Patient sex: M
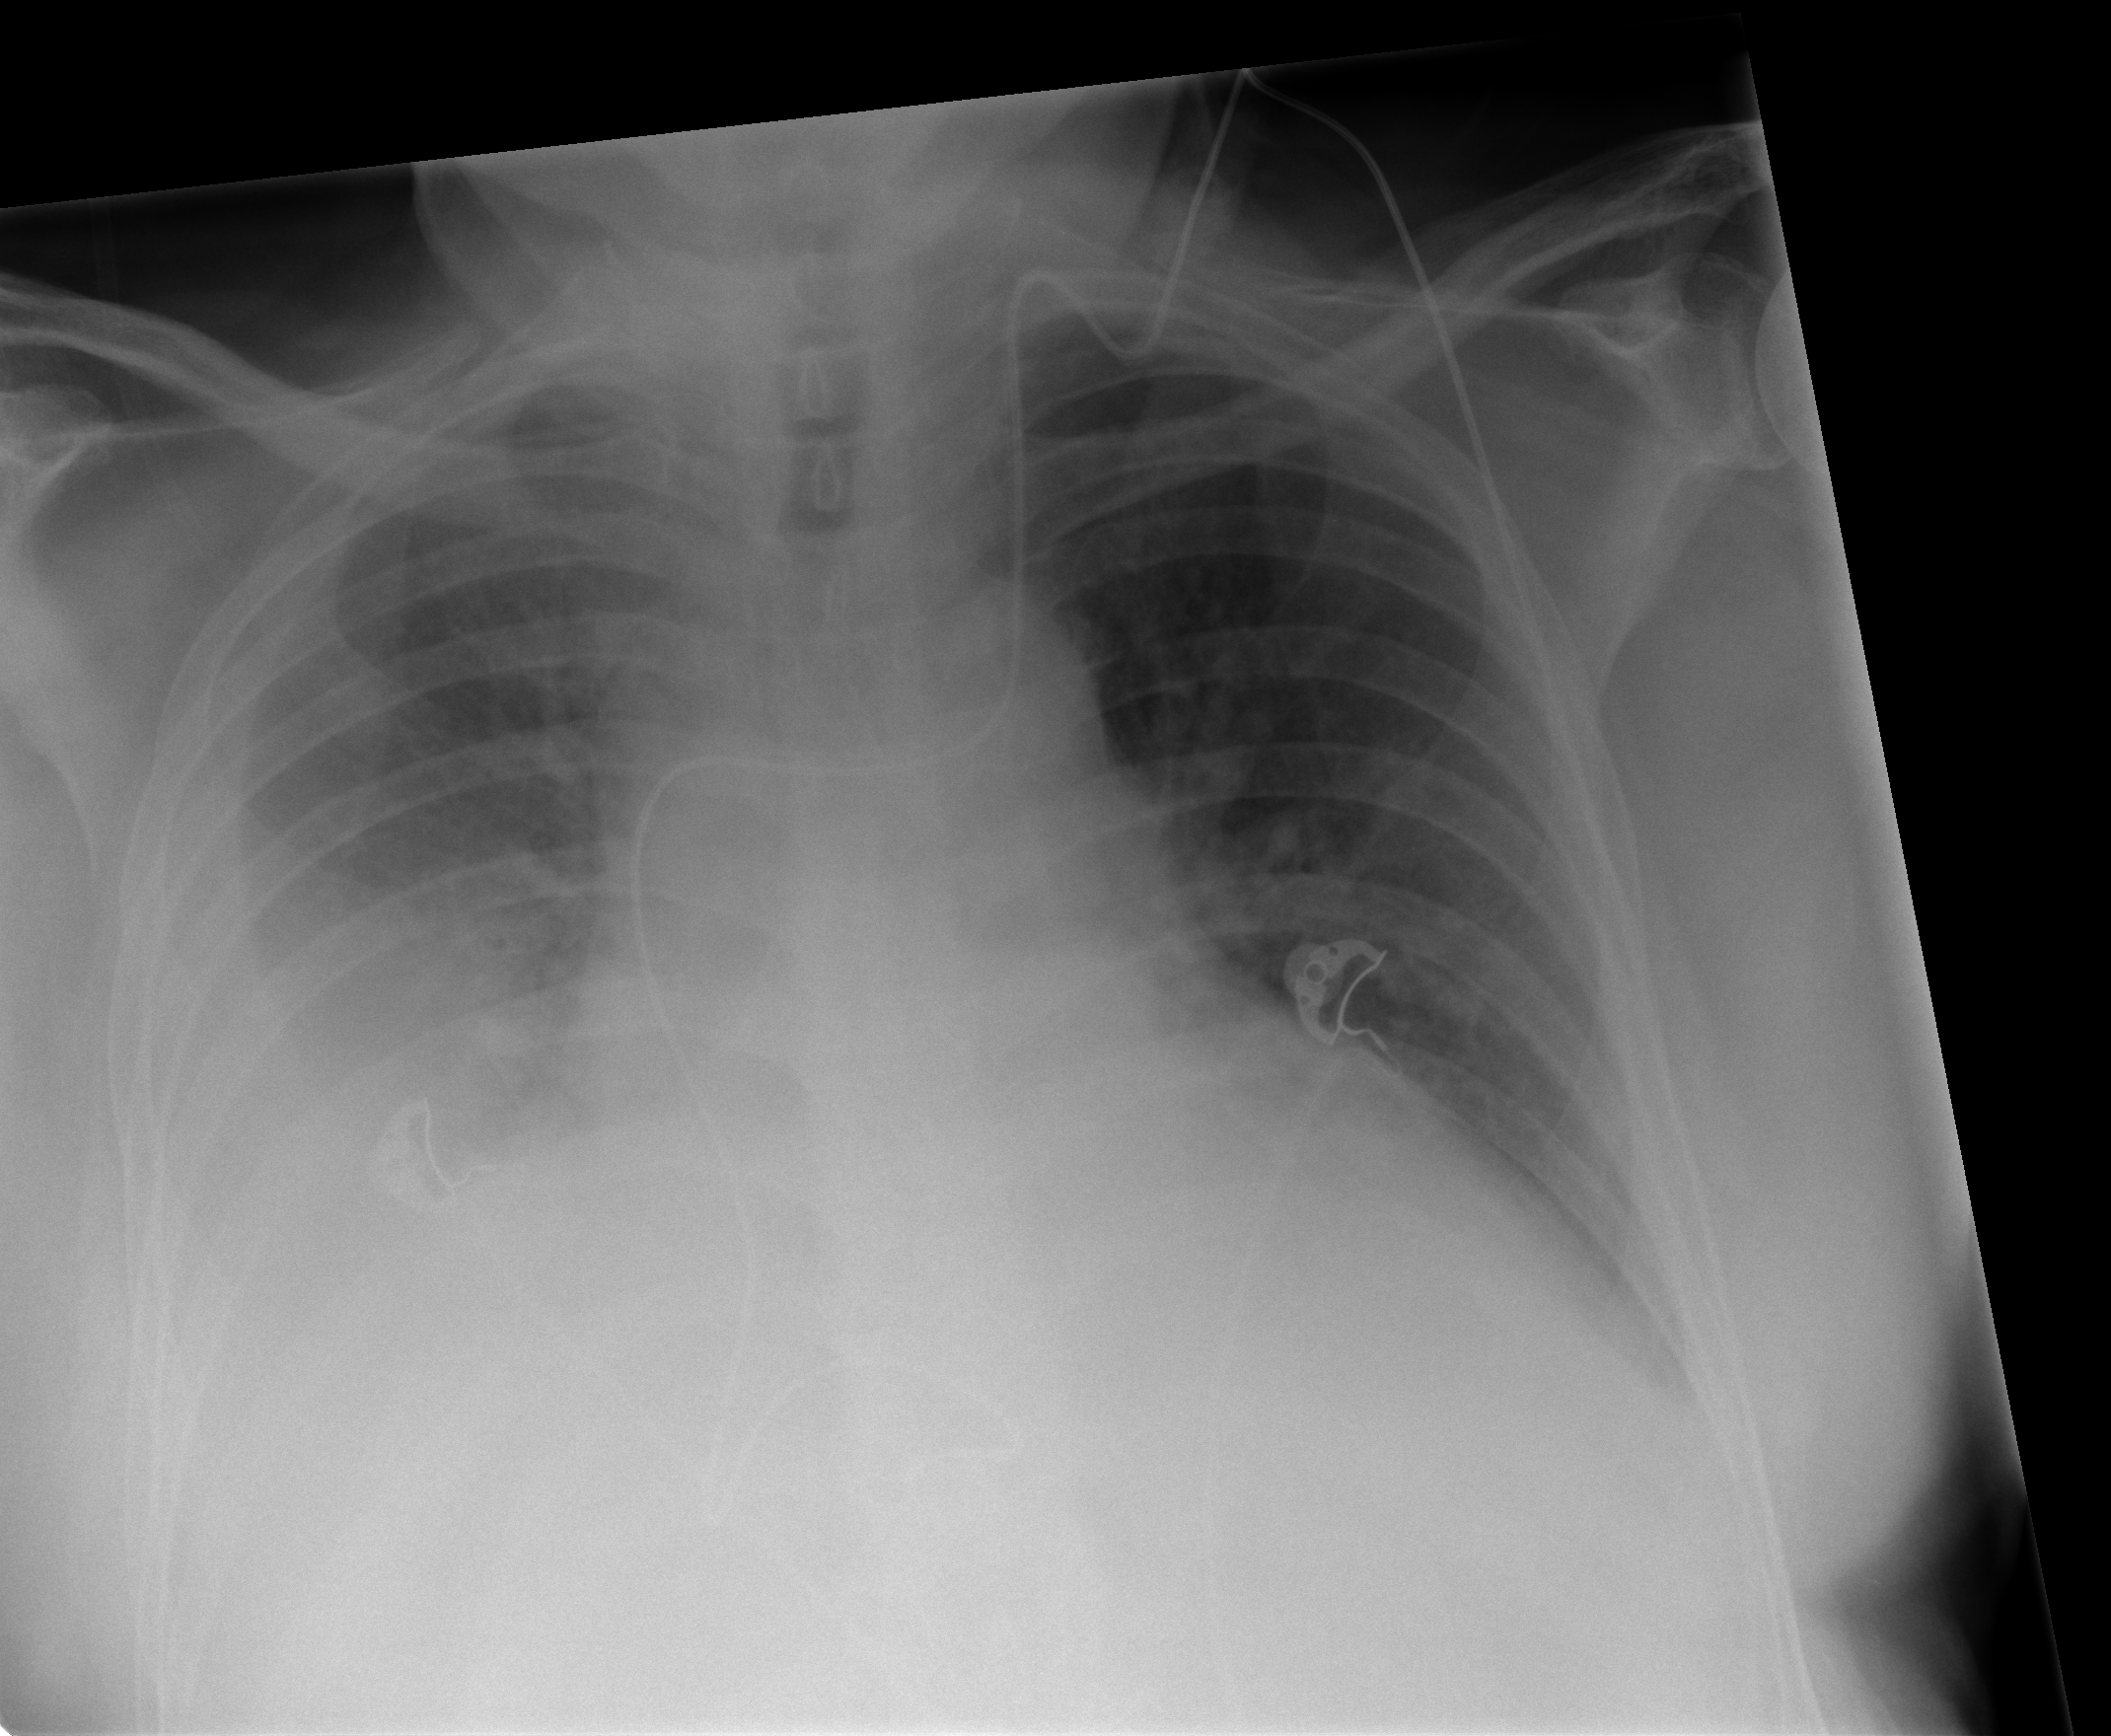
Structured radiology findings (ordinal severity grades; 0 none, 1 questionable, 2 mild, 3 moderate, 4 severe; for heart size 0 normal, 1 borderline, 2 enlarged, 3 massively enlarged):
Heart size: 2
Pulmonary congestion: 2
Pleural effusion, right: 3
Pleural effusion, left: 0
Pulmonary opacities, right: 1
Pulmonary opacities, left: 0
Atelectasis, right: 2
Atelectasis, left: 1